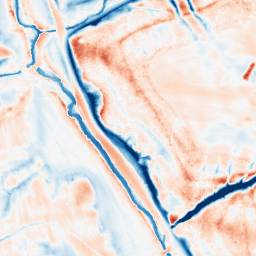
Category: edge_preserving
Decomposition family: guided
Decomposition parameters: radius: 8
eps: 0.01
Upsampling method: quintic
Upsampling parameters: scale: 8
Upsampling scale: 8